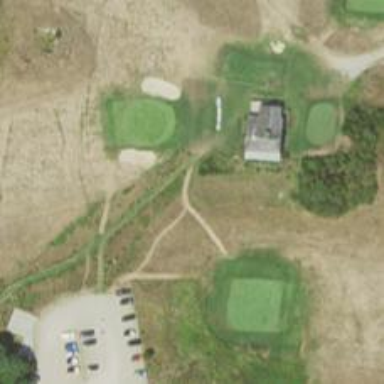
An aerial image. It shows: Path used for both walking and golf.